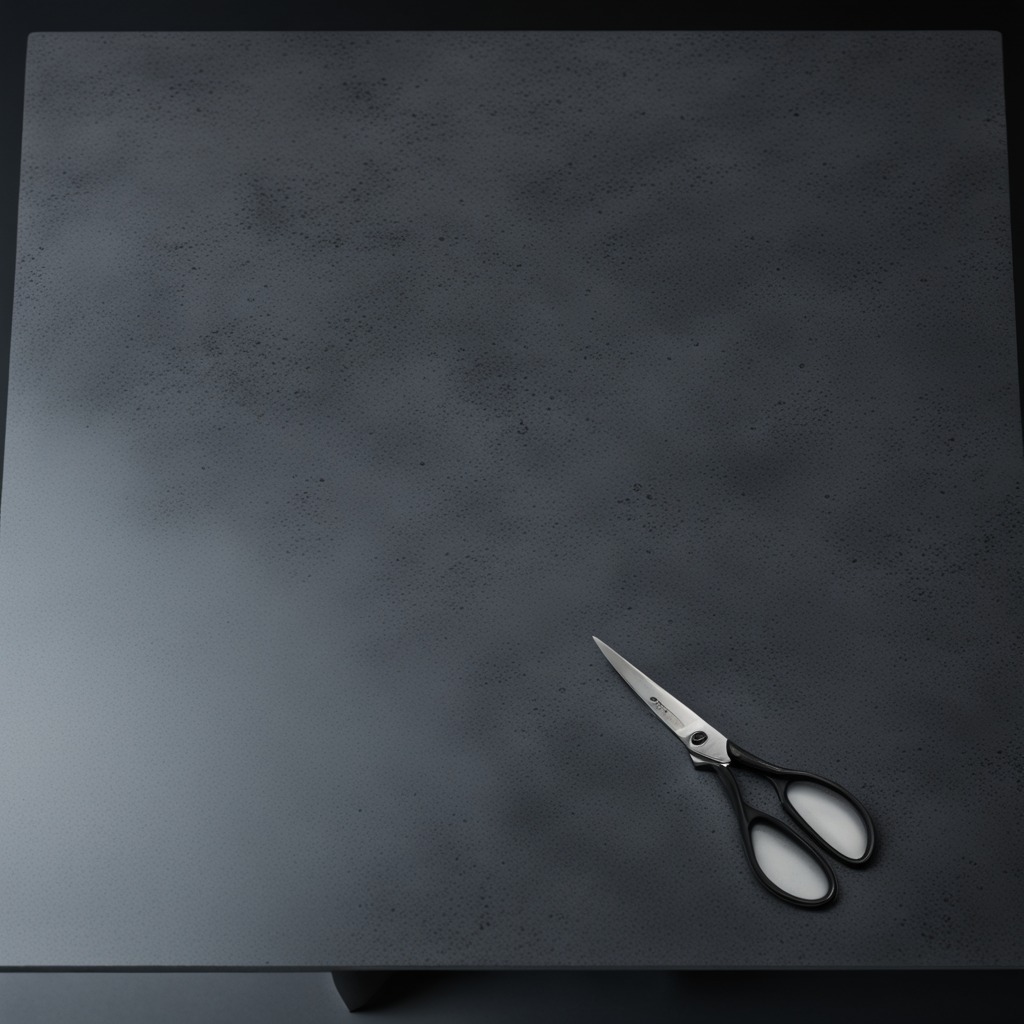
A scissor lies on the clean granite table inside a workshop at night dim ambient light soft shadows worn but